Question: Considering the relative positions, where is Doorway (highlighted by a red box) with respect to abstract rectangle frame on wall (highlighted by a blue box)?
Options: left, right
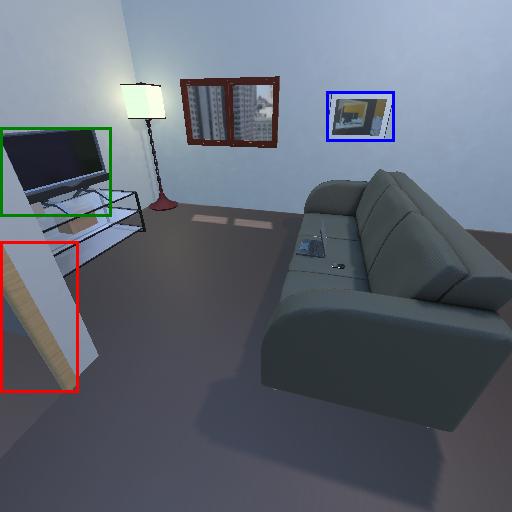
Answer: left